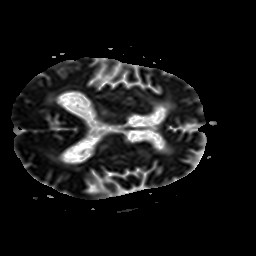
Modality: ADC
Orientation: axial
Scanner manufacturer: philips
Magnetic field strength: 1.5 T
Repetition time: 2.868 s
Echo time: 0.06241 s